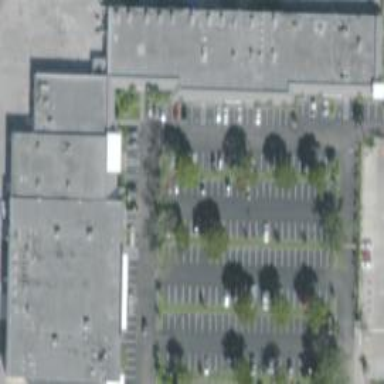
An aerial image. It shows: Retail building.